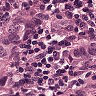
Metastatic tissue present: yes